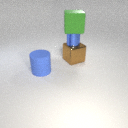
large green rubber cube above large brown metal cube